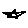
Label: star